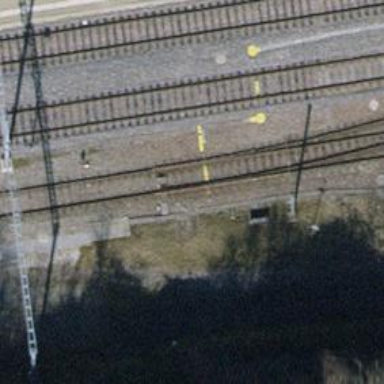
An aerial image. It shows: Railway switch.